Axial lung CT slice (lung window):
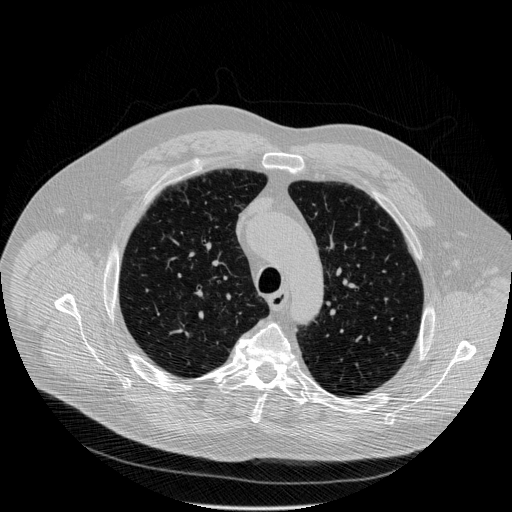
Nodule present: no